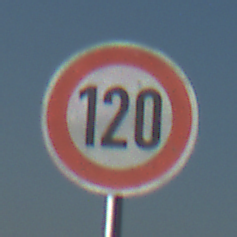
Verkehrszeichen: Geschwindigkeit120
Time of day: MorningAfternoon
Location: Outdoor (Nature)
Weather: Clear
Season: NotSpecified
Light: Natural